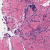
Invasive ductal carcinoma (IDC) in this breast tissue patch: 0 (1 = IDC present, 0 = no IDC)